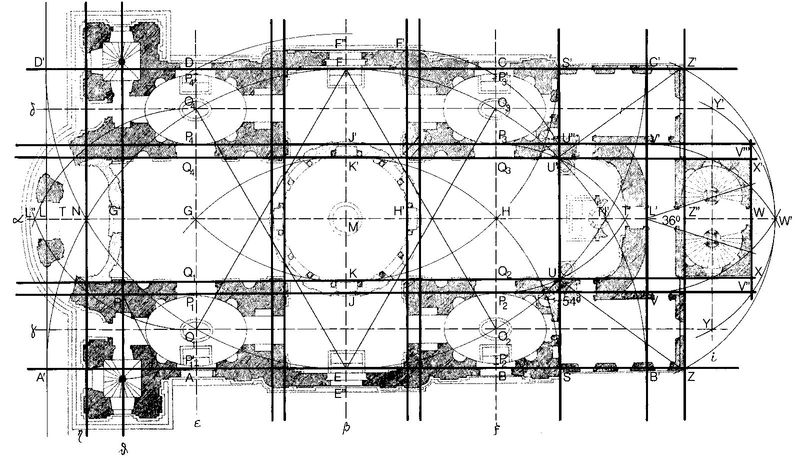
Titel: Kollegienkirche Unserer Lieben Frau in Salzburg
Künstler: Johann Bernhard Fischer von Erlach
Standort: Salzburg (EU - AUT)
Schlagwörter: bäume, dreieck, schwarz, skizze, säulen, zeichnung, anlage, architektur, kirche, auge, brunnen, kreis, oval, garten, linien, saal, stufen, halle, bögen, kurven, kreuz, buchstaben, kreise, entwurf, altar, geometrisch, schneiden, konstruktion, plan, zentrum, geometrie, raster, grundriss, winkel, berechnung, zeichnug, konstruiert, schnittpunkte, fischblase, schneidend, kompas, #zeichnung, #grundriss, geobetrie, kunstruiert